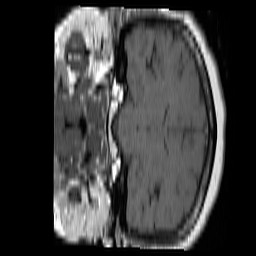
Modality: T1w
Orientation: coronal
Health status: ill
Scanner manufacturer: siemens
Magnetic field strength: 1.5 T
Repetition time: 0.477 s
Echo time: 0.0082 s